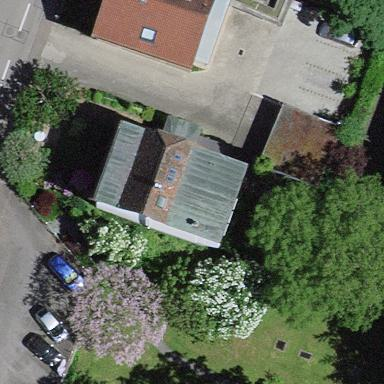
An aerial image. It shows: Simple house.